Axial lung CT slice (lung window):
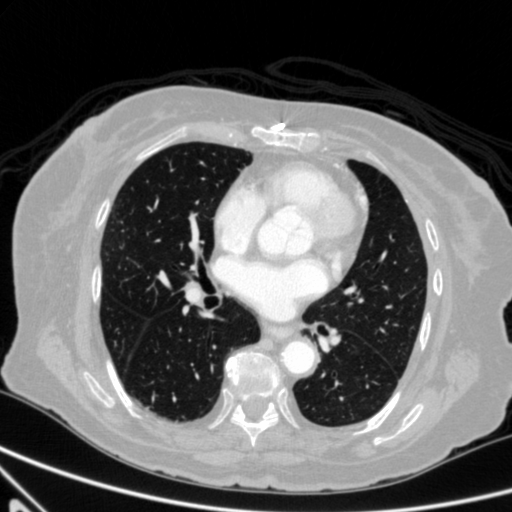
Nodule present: no